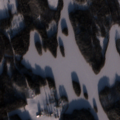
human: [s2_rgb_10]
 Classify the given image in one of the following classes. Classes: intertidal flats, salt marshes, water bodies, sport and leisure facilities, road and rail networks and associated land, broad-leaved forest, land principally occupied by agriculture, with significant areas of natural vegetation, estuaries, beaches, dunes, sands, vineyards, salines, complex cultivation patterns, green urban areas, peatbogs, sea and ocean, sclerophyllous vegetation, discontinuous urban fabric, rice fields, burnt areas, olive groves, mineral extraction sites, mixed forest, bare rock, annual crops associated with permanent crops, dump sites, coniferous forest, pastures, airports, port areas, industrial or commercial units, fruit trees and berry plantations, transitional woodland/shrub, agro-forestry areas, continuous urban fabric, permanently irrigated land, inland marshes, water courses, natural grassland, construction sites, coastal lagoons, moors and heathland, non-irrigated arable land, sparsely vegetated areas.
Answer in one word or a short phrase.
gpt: land principally occupied by agriculture, with significant areas of natural vegetation, coniferous forest, mixed forest, transitional woodland/shrub, water bodies